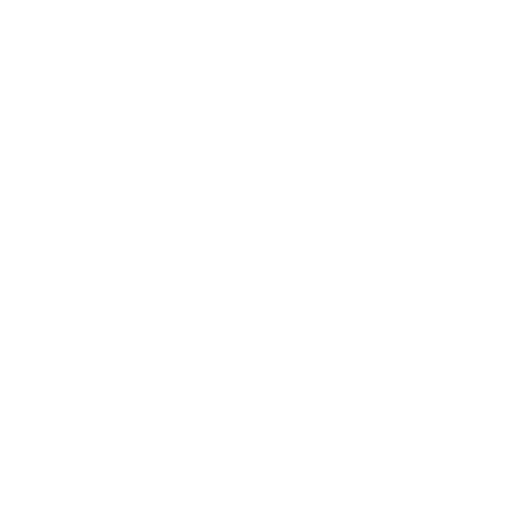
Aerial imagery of cliff(s) in Nevada named Egg Point containing shrub and evergreen forest